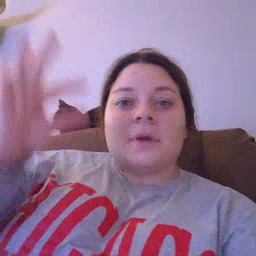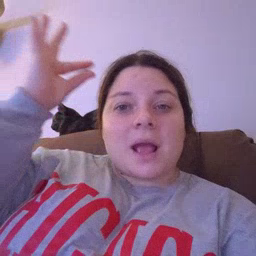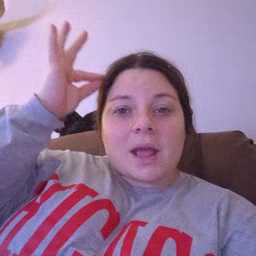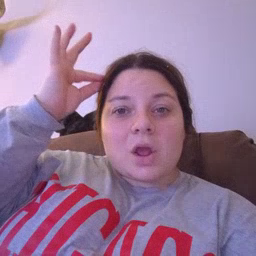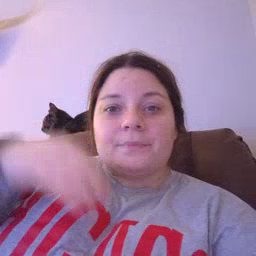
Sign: hair